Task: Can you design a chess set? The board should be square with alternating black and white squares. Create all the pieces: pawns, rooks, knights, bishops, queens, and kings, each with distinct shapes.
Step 350:
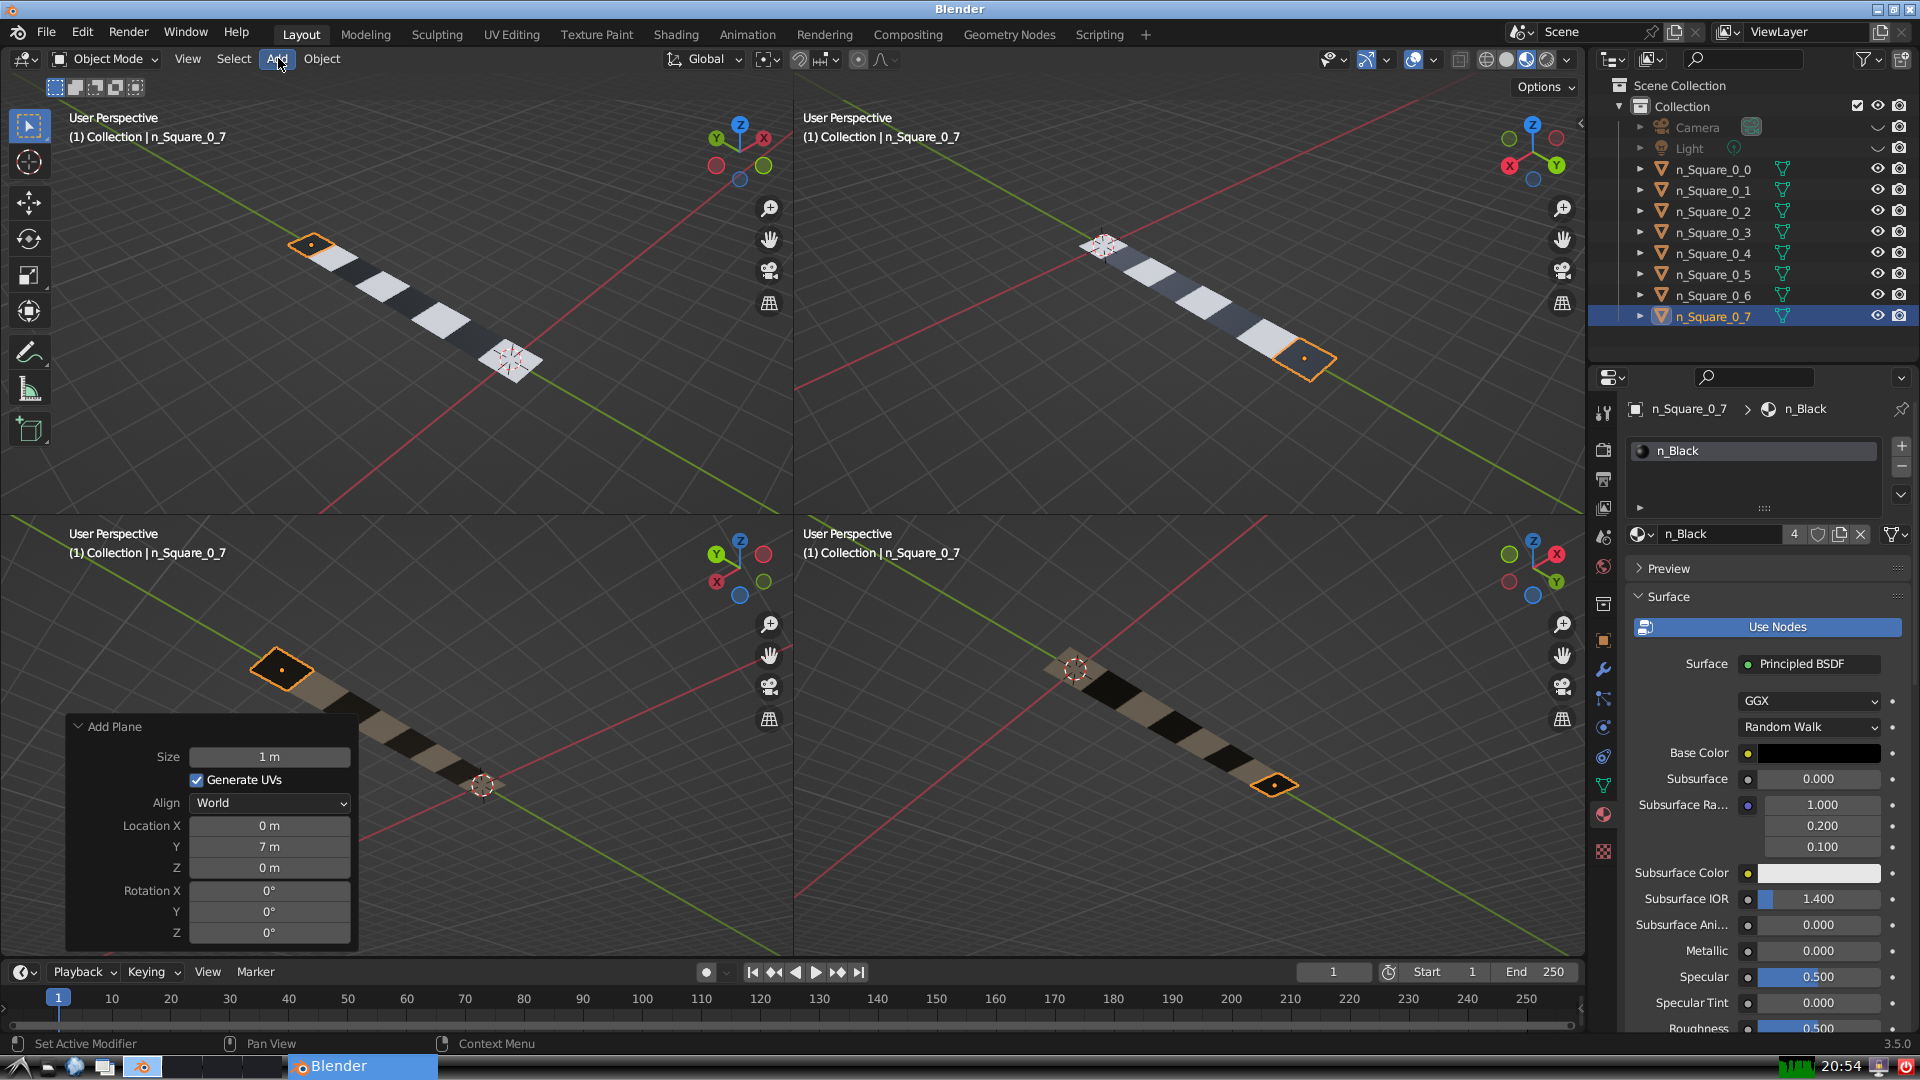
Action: click: no